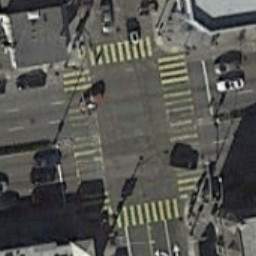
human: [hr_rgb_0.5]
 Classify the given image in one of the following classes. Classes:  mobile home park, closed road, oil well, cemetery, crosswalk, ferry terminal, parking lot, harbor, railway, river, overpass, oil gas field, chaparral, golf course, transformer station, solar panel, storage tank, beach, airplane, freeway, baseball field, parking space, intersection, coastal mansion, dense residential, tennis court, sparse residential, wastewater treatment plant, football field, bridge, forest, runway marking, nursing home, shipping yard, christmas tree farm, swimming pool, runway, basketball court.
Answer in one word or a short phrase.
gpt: crosswalk